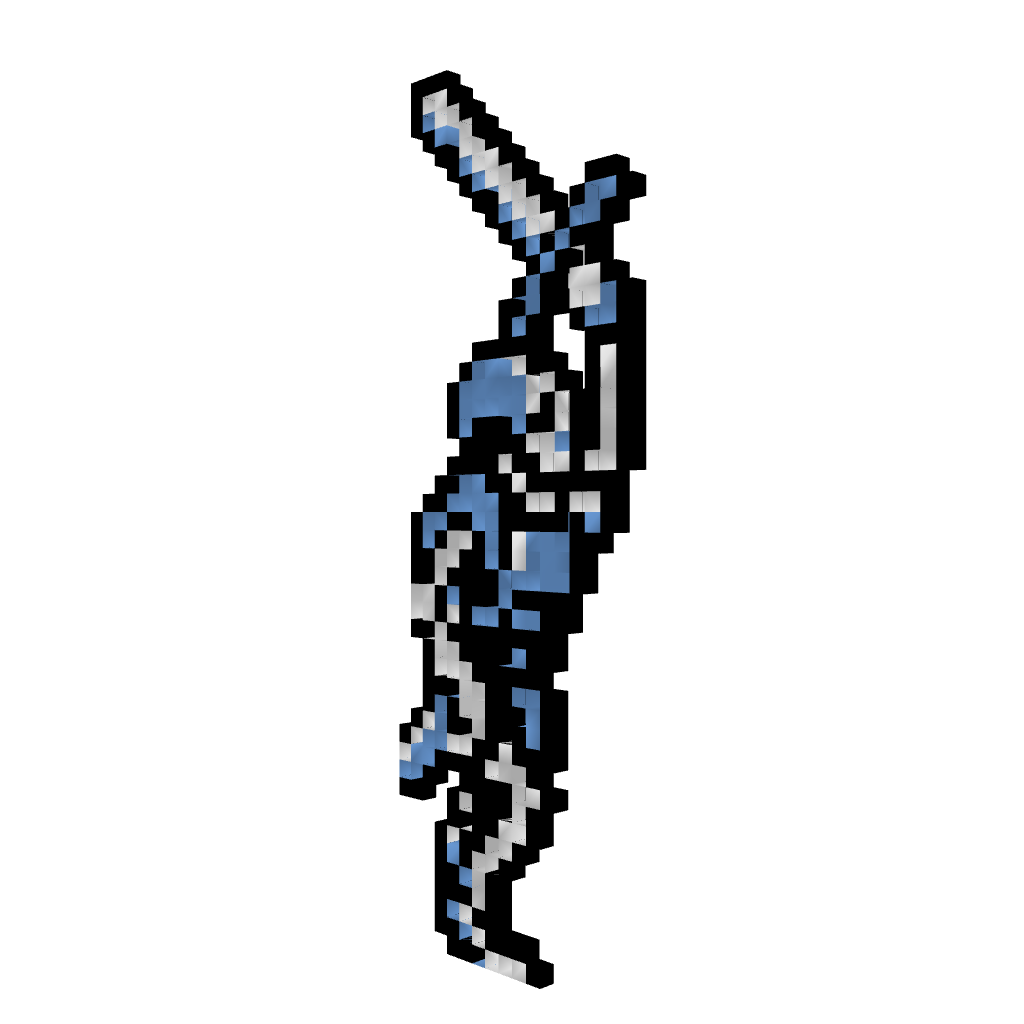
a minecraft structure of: Armored Skeleton with sword Castlevania 3 bad low quality